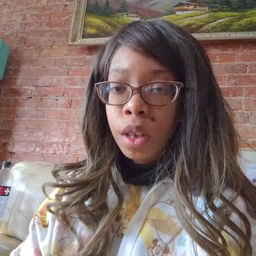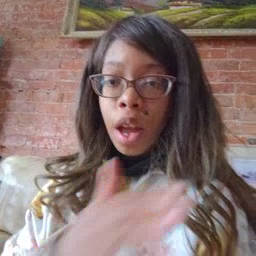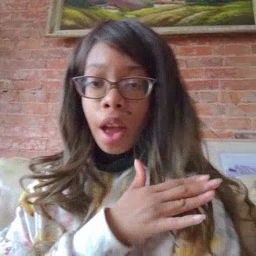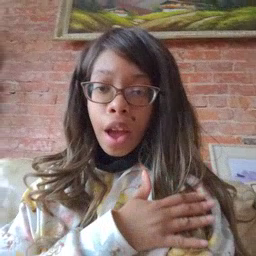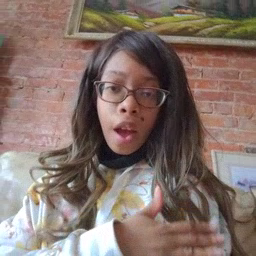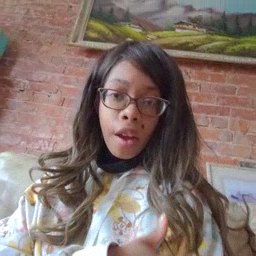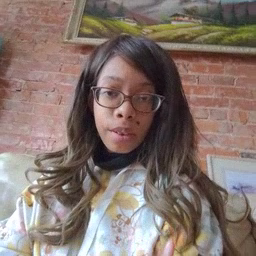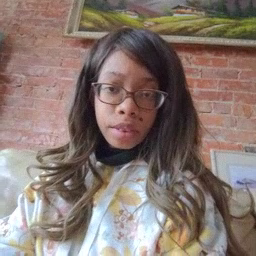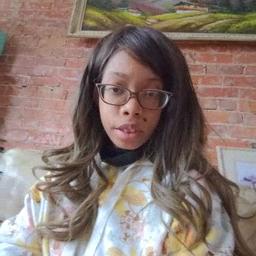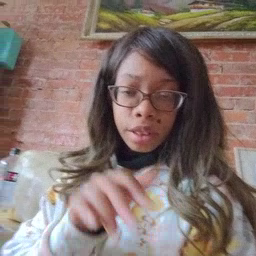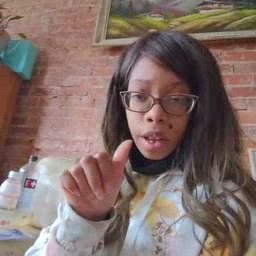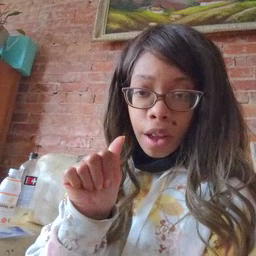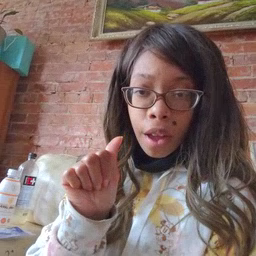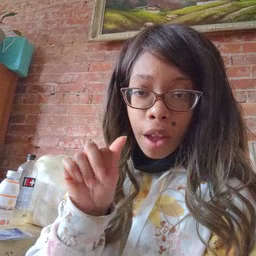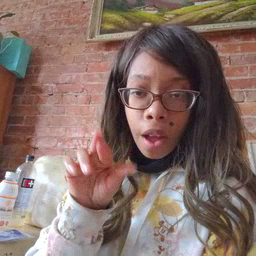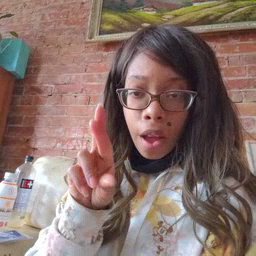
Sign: arm